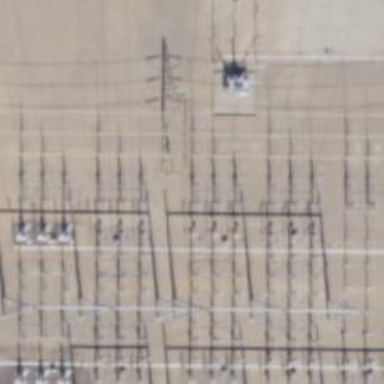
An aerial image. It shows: Switch for power supply.